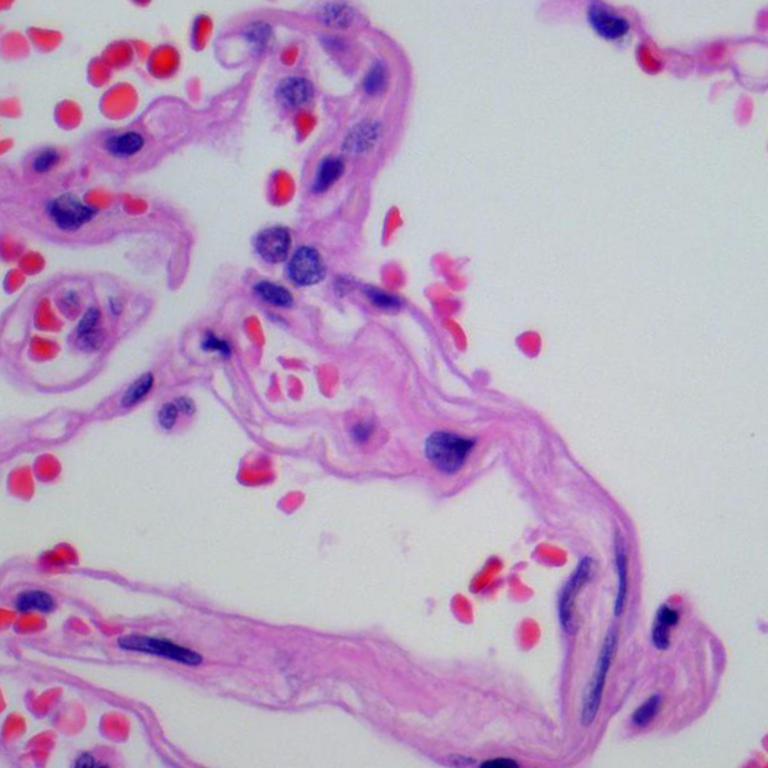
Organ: lung
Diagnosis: benign